Question:
I am trying struts validation but the error messages are getting printed twice. my action class is as follow.OSAction.java . I am so using hibernate in it. I think the validate method is called twice,
'''
package net.ajeet.os.view;
import java.util.List;
import net.ajeet.os.controller.OSManager;
import net.ajeet.os.model.OSDetail;
import com.opensymphony.xwork2.ActionSupport;
import com.opensymphony.xwork2.ModelDriven;
public class OSAction extends ActionSupport {
private static final long serialVersionUID = 9149826260758390091L;
public OSDetail osdetail= new OSDetail();
private List<OSDetail> osdetails_list;
public OSDetail getOsdetail() {
return osdetail;
}
public void setOsdetail(OSDetail osdetail) {
this.osdetail = osdetail;
}
private Long id;
private OSManager linkController= new OSManager();
/* @Override
public OSDetail getModel() {
return osdetail;
}*/
/* public OSAction() {
linkController = new OSManager();
}
public String execute() {
this.osdetails_list = linkController.list();
return SUCCESS;
}
*/
public String add() {
try {
linkController.add(getOsdetail());
//linkController.add(osdetail);
} catch (Exception e) {
e.printStackTrace();
}
this.osdetails_list = linkController.list();
return SUCCESS;
}
/* public String delete() {
linkController.delete(getid());
return SUCCESS;
}*/
public List<OSDetail> getOsdetails_list() {
return osdetails_list;
}
public void setOsdetails_list(List<OSDetail> osdetails_list) {
this.osdetails_list = osdetails_list;
}
/* public Long getid() {
return id;
}
public void setid(Long id) {
this.id = id;
}
*/
public void validate()
{
if (osdetail.getOSname() == null || osdetail.getOSname().trim().equals(""))
{
addFieldError("osdetail.OSname","The OS Name is required");
}
if (osdetail.getOSversion() == null || osdetail.getOSversion().trim().equals(""))
{
addFieldError("osdetail.OSversion","The OS Version is required");
}
}
}
'''
My Index.jsp is below
'''
<%@ page contentType="text/html; charset=UTF-8"%>
<%@ taglib prefix="s" uri="/struts-tags"%>
<html>
<head>
<title>OS Manager - Struts2 Hibernate Example</title>
</head>
<body>
<h1>OS Manager</h1>
<s:actionerror/>
<s:form action="add" method="post" >
<s:hidden name="OSid" value="%{id}" />
<s:textfield name="osdetail.OSname" label="name" />
<s:textfield name="osdetail.OSversion" label="version"/>
<s:textfield name="osdetail.OSnotes" label="notes"/>
<s:submit value="Add OS Details" align="center"/>
<s:reset value="Reset" />
</s:form>
<h2>OS Details</h2>
<table>
<tr>
<th>OS Name</th>
<th>OS Version</th>
<th>OS Notes</th>
</tr>
<s:iterator value="osdetails_list" var="osdetail">
<tr>
<td><s:property value="OSname"/></td>
<td><s:property value="OSversion"/></td>
<td><s:property value="OSnotes"/></td>
</tr>
</s:iterator>
</table>
</body>
</html>
'''
Struts.xml is below
'''
![<?xml version="1.0" encoding="UTF-8" ?>
<!DOCTYPE struts PUBLIC
"-//Apache Software Foundation//DTD Struts Configuration 2.0//EN"
"http://struts.apache.org/dtds/struts-2.0.dtd">
<struts>
<constant name="struts.enable.DynamicMethodInvocation"
value="false" />
<constant name="struts.devMode" value="false" />
<package name="default" extends="struts-default" namespace="/">
<action name="add"
class="net.ajeet.os.view.OSAction" method="add">
<result name="success" type="chain">index</result>
<result name="input" type="chain">index</result>
</action>
<action name="index"
class="net.ajeet.os.view.OSAction">
<result name="success">index.jsp</result>
<result name="input">/index.jsp</result>
</action>
</package>
</struts>][2]
enter code here
'''
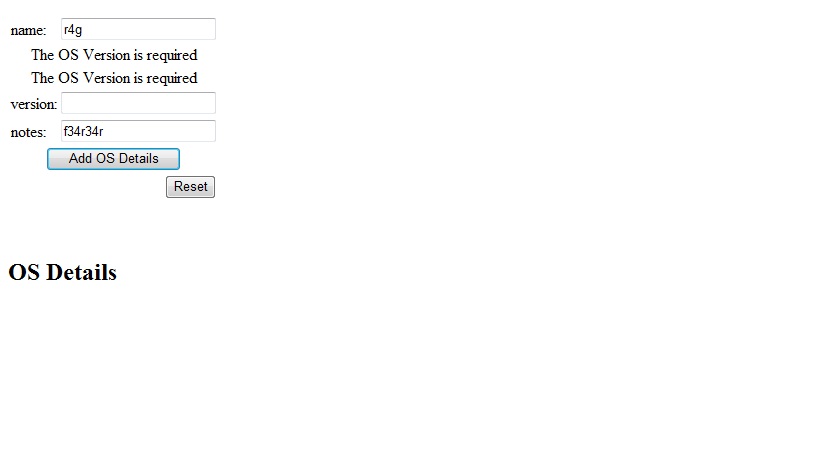
Answer: This is because you are incorrectly using a '"chain"' result. Don't use it unless you know what are you doing. To fix error you should change the configuration like this
'''
<action name="add" class="net.ajeet.os.view.OSAction" method="add">
<result type="redirectAction">index</result>
<result name="input">/index.jsp</result>
</action>
<action name="index" class="net.ajeet.os.view.OSAction">
<result>/index.jsp</result>
</action>
'''